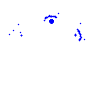
Particle: pion